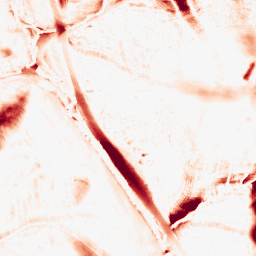
Category: morphological
Decomposition family: morphological_ellipse
Decomposition parameters: operation: opening
width: 30
height: 50
Upsampling method: cubic_catmull_rom
Upsampling parameters: scale: 2
Upsampling scale: 2